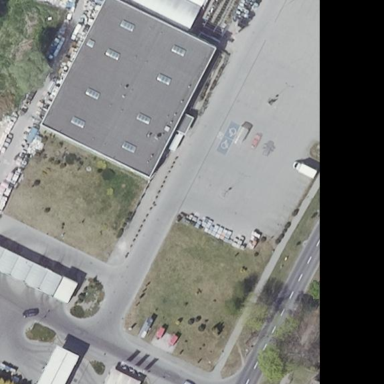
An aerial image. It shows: Retail building.